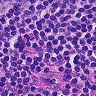
Metastatic tissue present: no